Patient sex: M
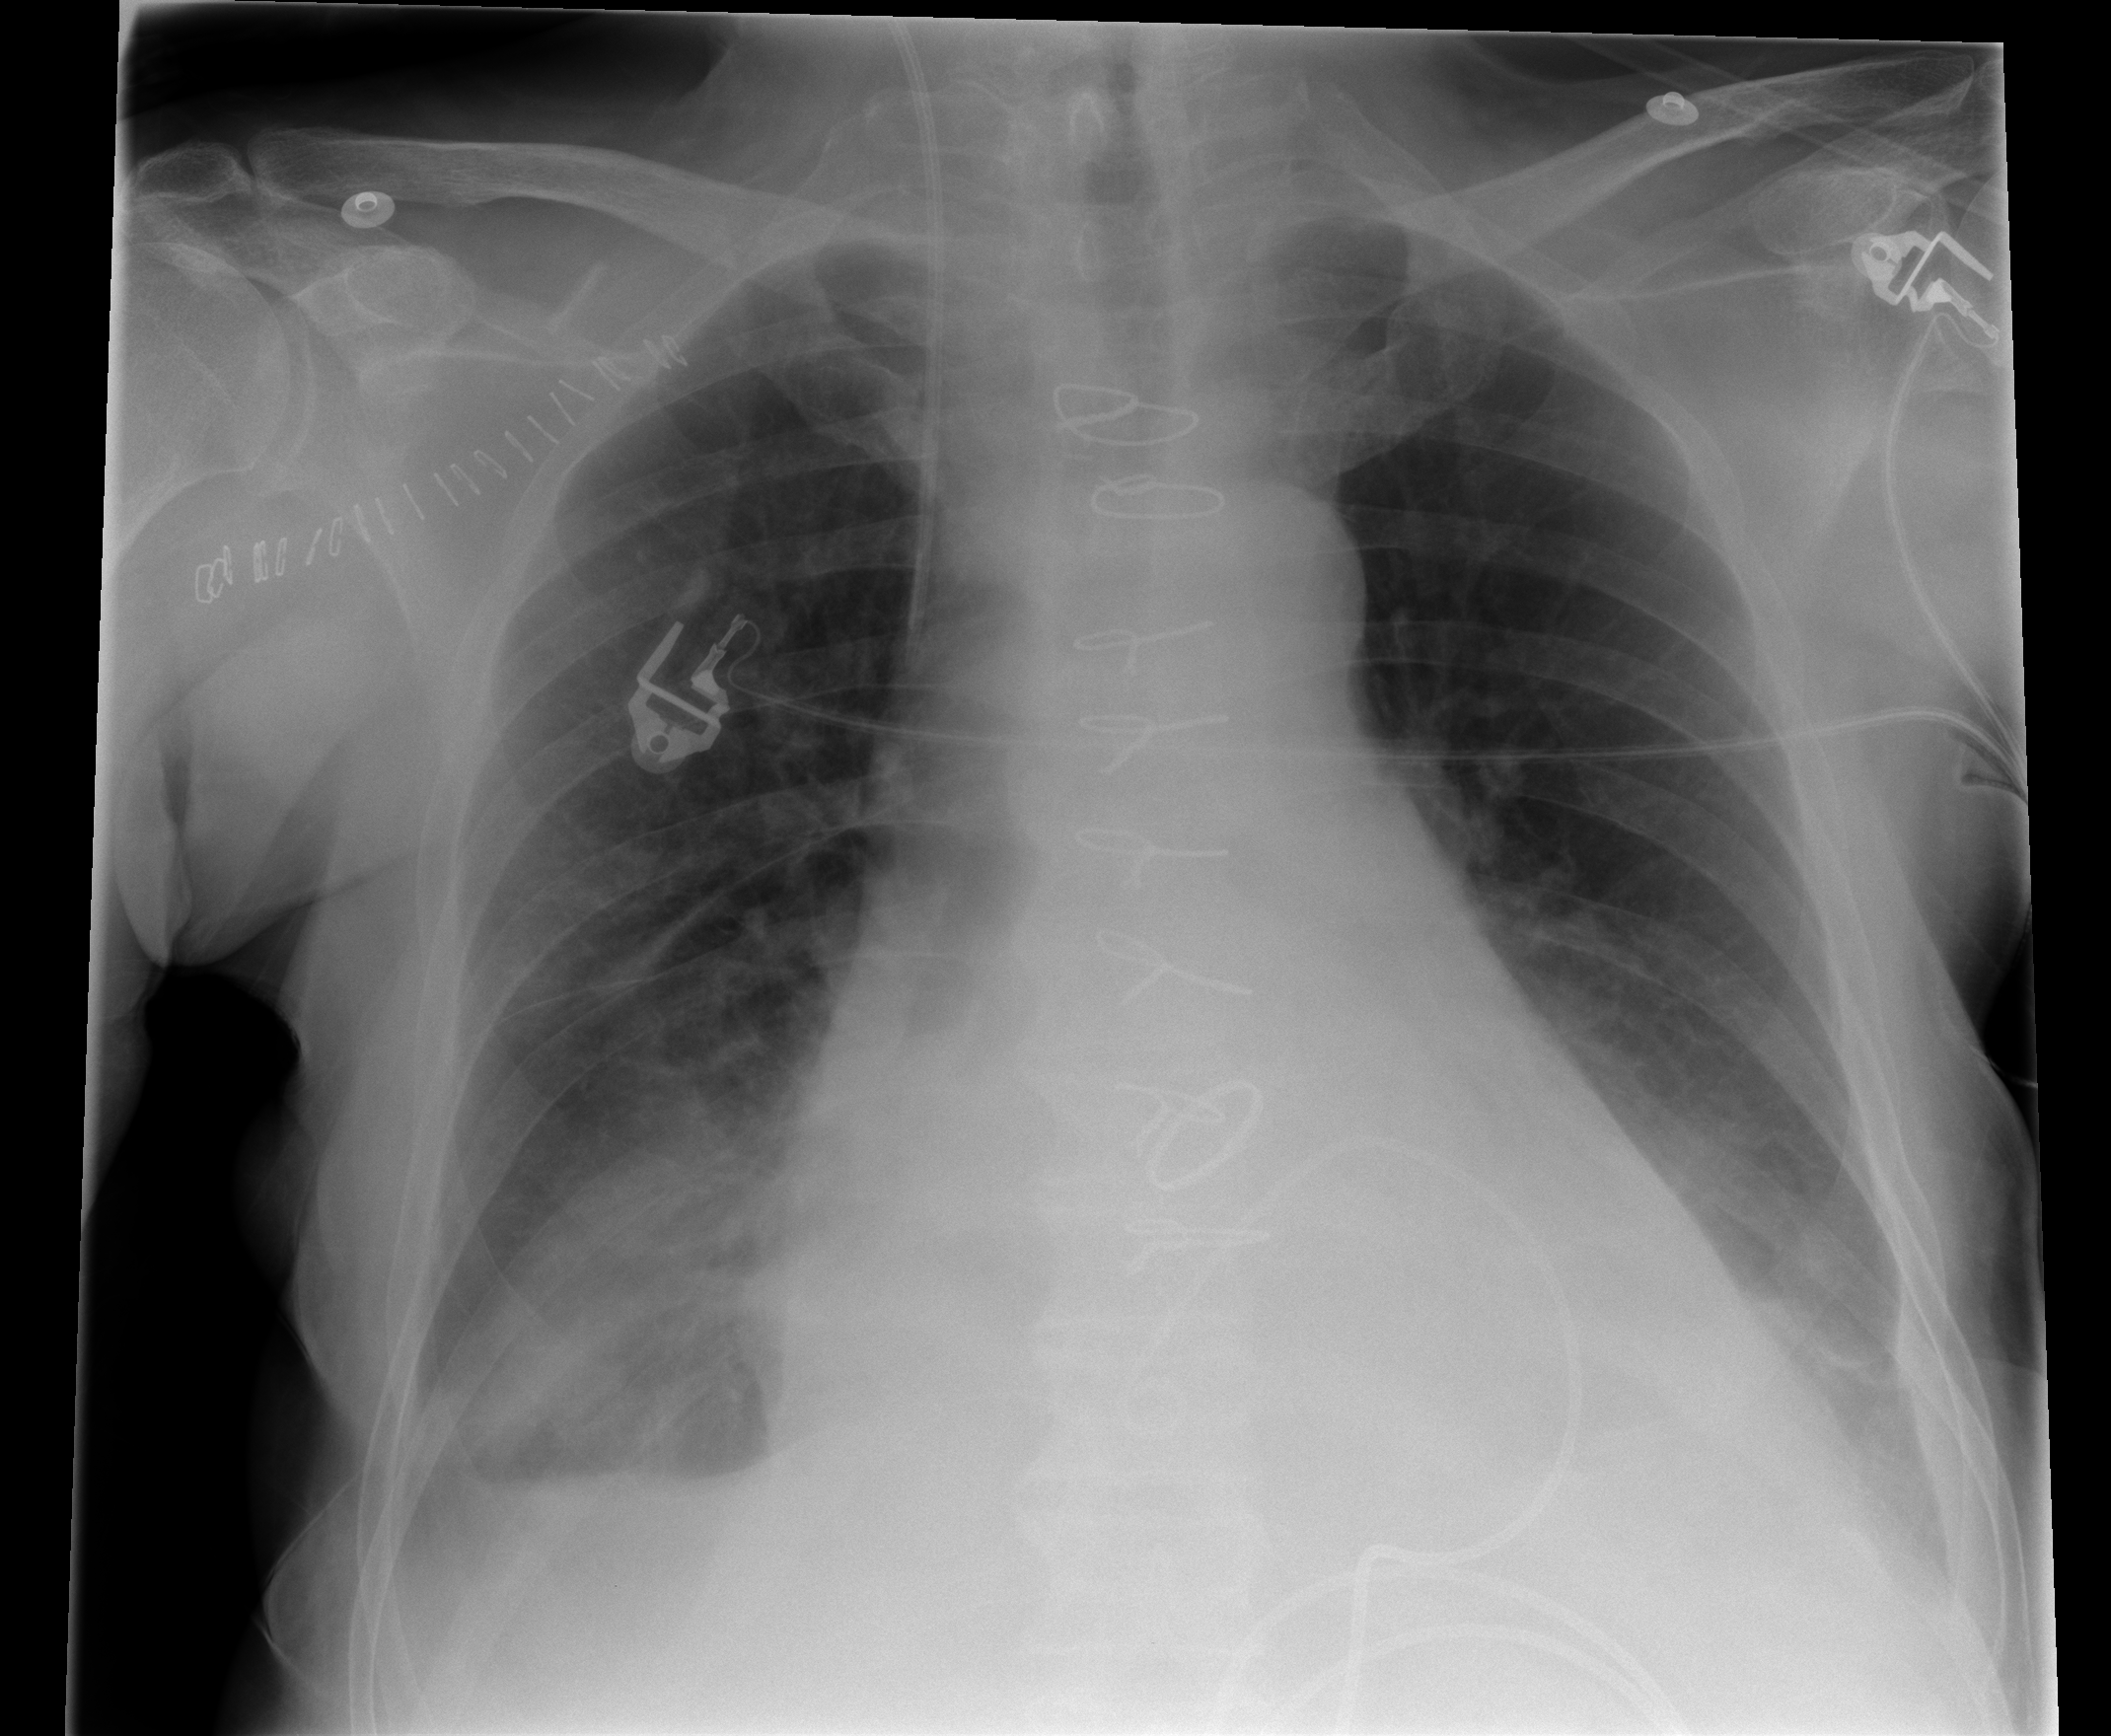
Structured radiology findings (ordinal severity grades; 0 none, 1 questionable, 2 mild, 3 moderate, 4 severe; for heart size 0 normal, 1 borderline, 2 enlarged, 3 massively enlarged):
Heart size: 2
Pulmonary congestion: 2
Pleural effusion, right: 2
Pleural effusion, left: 2
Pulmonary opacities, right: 2
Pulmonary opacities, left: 0
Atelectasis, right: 2
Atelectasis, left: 2